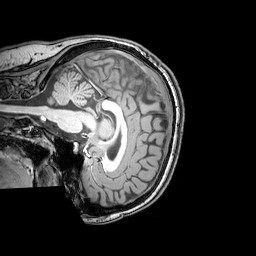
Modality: T1w
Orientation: sagittal
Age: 20
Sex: female
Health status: healthy
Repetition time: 0.081 s
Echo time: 0.037 s